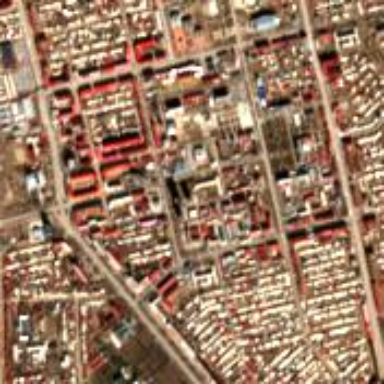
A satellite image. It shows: This residential area consists of single-family homes.